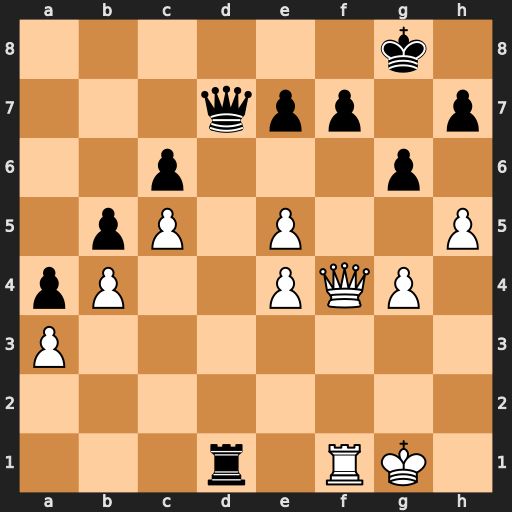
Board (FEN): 6k1/3qpp1p/2p3p1/1pP1P2P/pP2PQP1/P7/8/3r1RK1
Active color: w
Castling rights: -
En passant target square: -
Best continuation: Qxf7+ Kh8 Qf8#